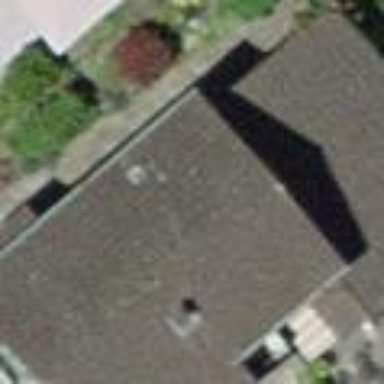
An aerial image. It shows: Building with tile roof.